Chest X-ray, AP view. Patient: 45 years old, sex F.
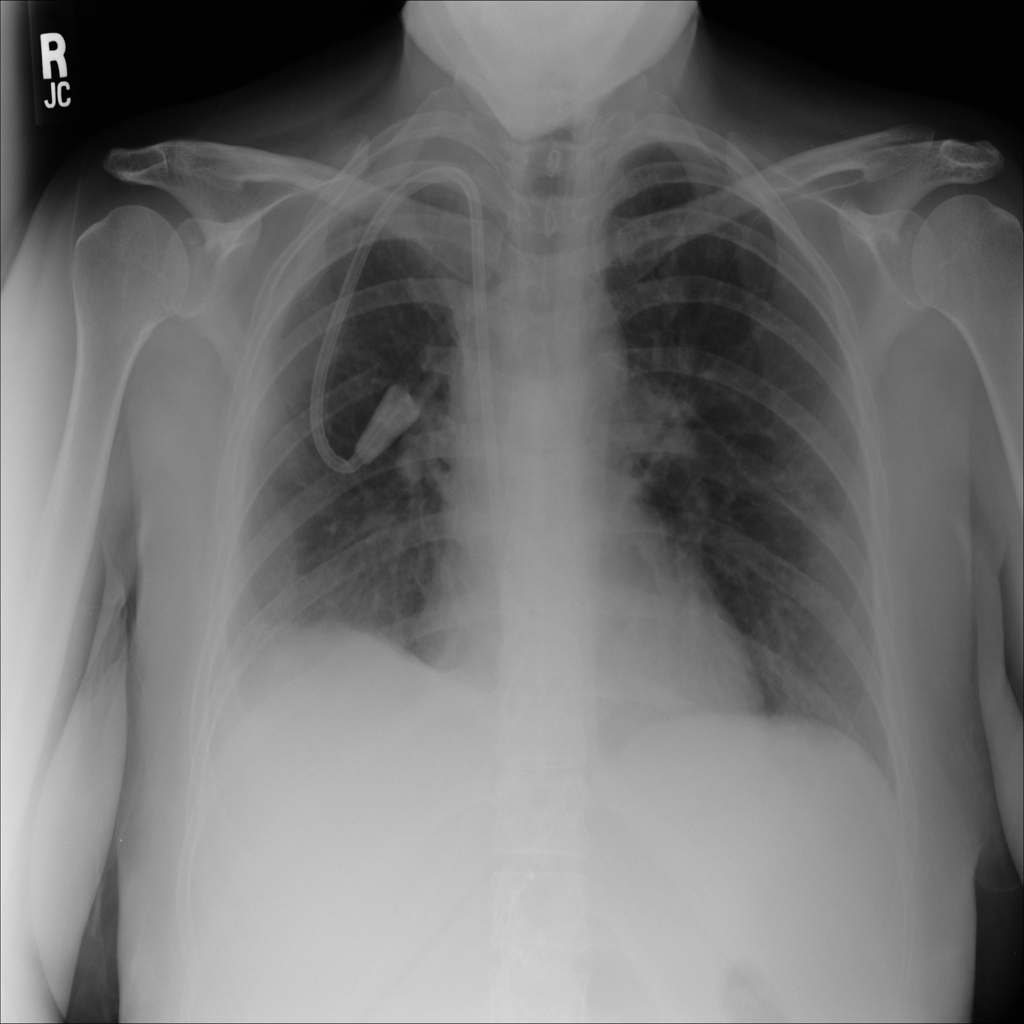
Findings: Effusion, Infiltration